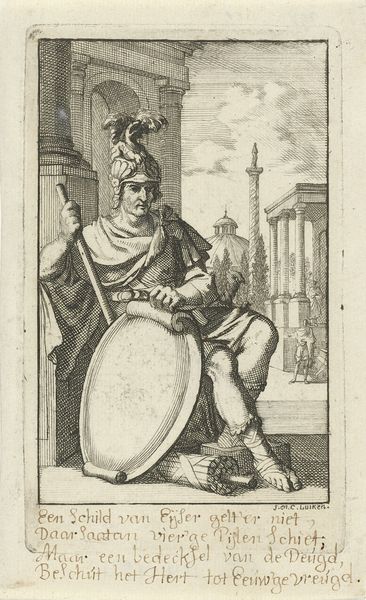
Titel: Romeinse soldaat steunend op een schild
Künstler: Jan Luyken
Standort: Amsterdam
Institution: Rijksmuseum
Schlagwörter: mann, spiegel, schrift, arch, column, hands, soldier, white, black, hand, clouds, heaven, man, roman, sky, building, german, feet, helmet, monument, wings, toga, dome, temple, foot, legs, sandals, shield, sandal, strong, knee, weapon, spear, sheild, schild, papyrus, scrool, daar, saateun, centurian, heacen